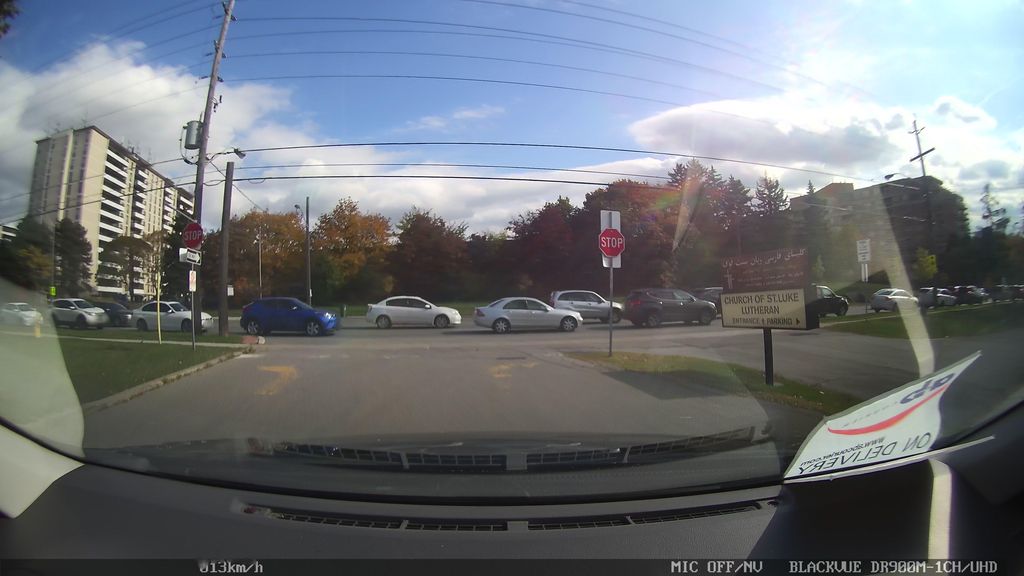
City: toronto